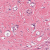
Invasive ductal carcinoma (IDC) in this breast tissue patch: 0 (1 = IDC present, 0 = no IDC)